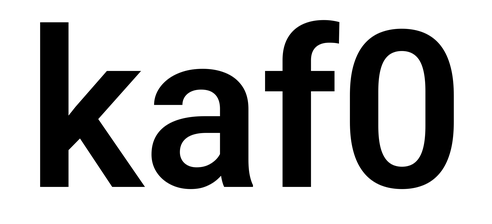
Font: Roboto_SemiBold